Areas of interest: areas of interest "Fenghua District Commercial Plaza"
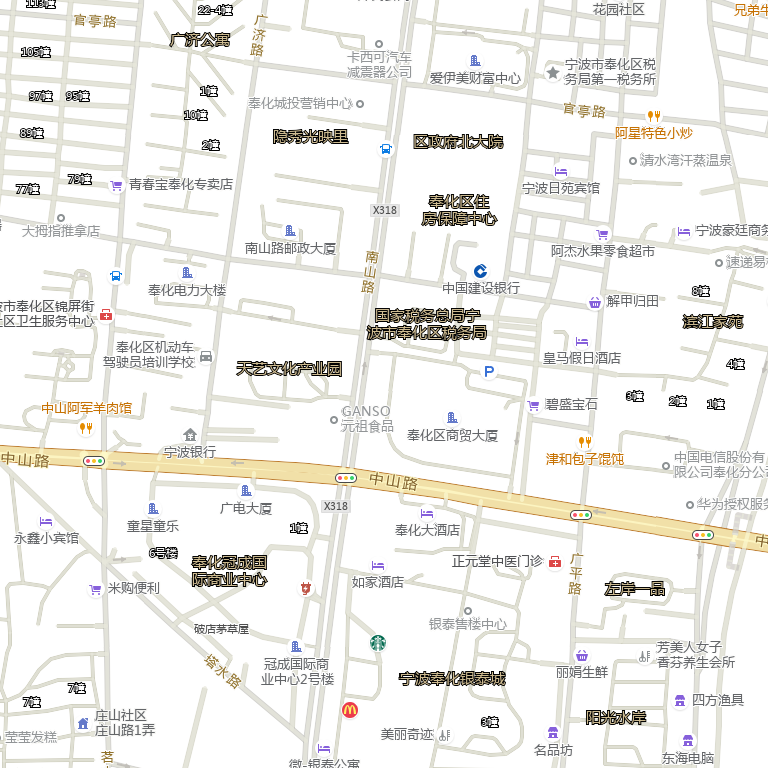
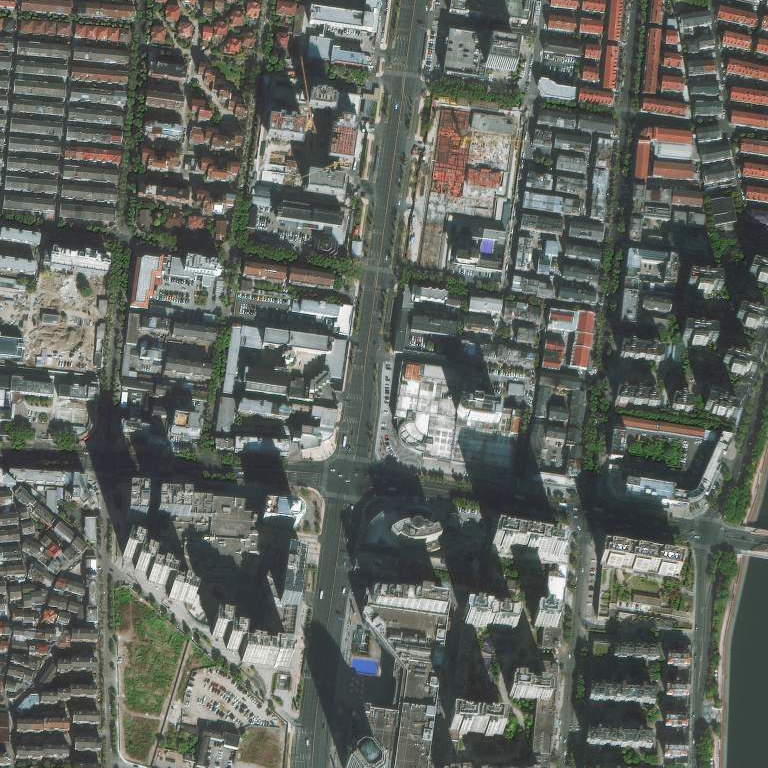